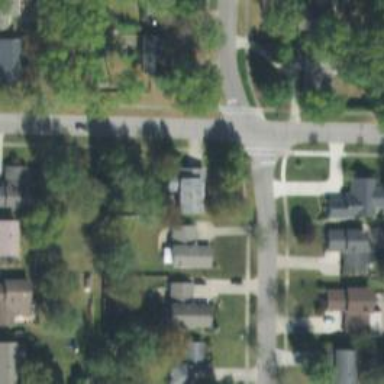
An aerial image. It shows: Residential road.